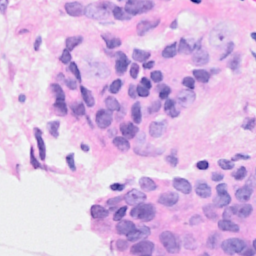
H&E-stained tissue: Breast